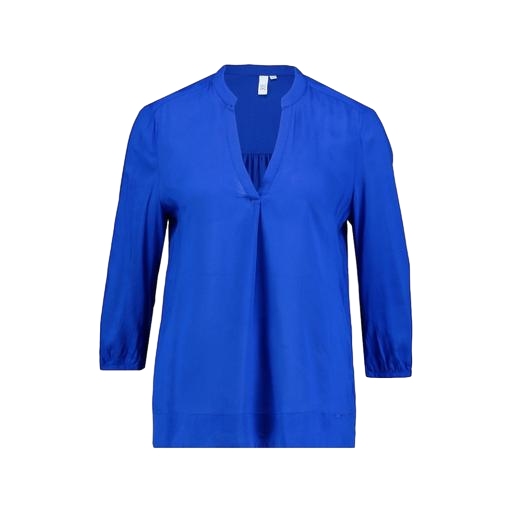
blue three-quarter-sleeve shirt, blue v-neck top only macy, blue v-neck longsleeved blouse, white background